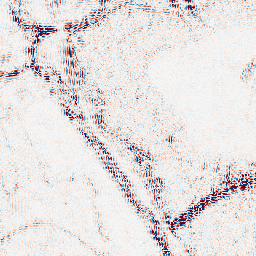
Category: wavelet
Decomposition family: wavelet_reverse_biorthogonal
Decomposition parameters: wavelet: rbio5.5
level: 2
Upsampling method: sinc_blackman
Upsampling parameters: scale: 2
kernel_size: 16
Upsampling scale: 2